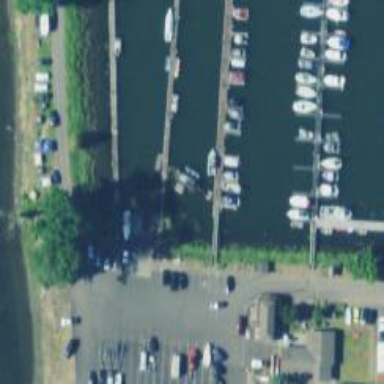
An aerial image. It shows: Slipway on leisure land.